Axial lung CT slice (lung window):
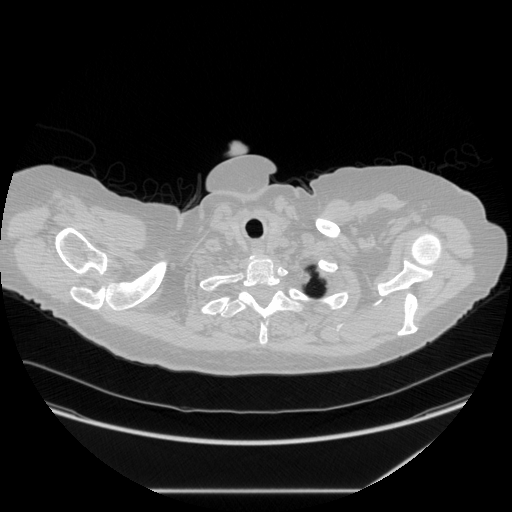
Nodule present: no